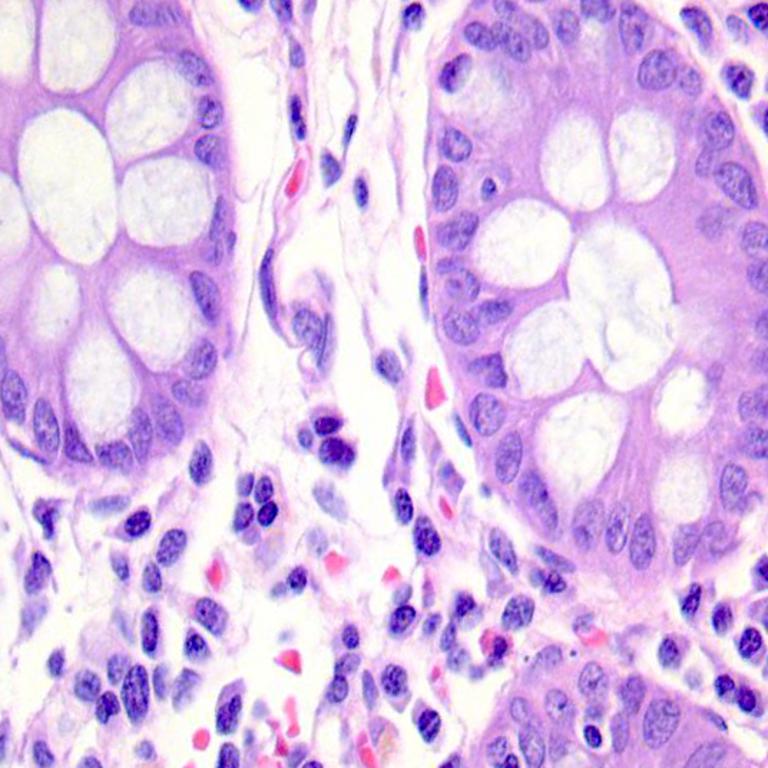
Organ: colon
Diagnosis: benign